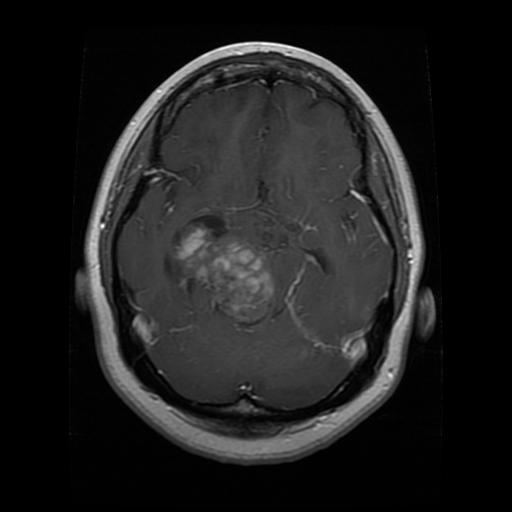
Label: glioma